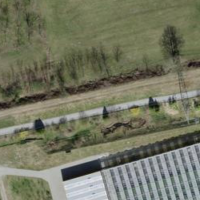
EUNIS habitat code: 52
Species observed at this site:
Euonymus europaeus
Diospyros lotus